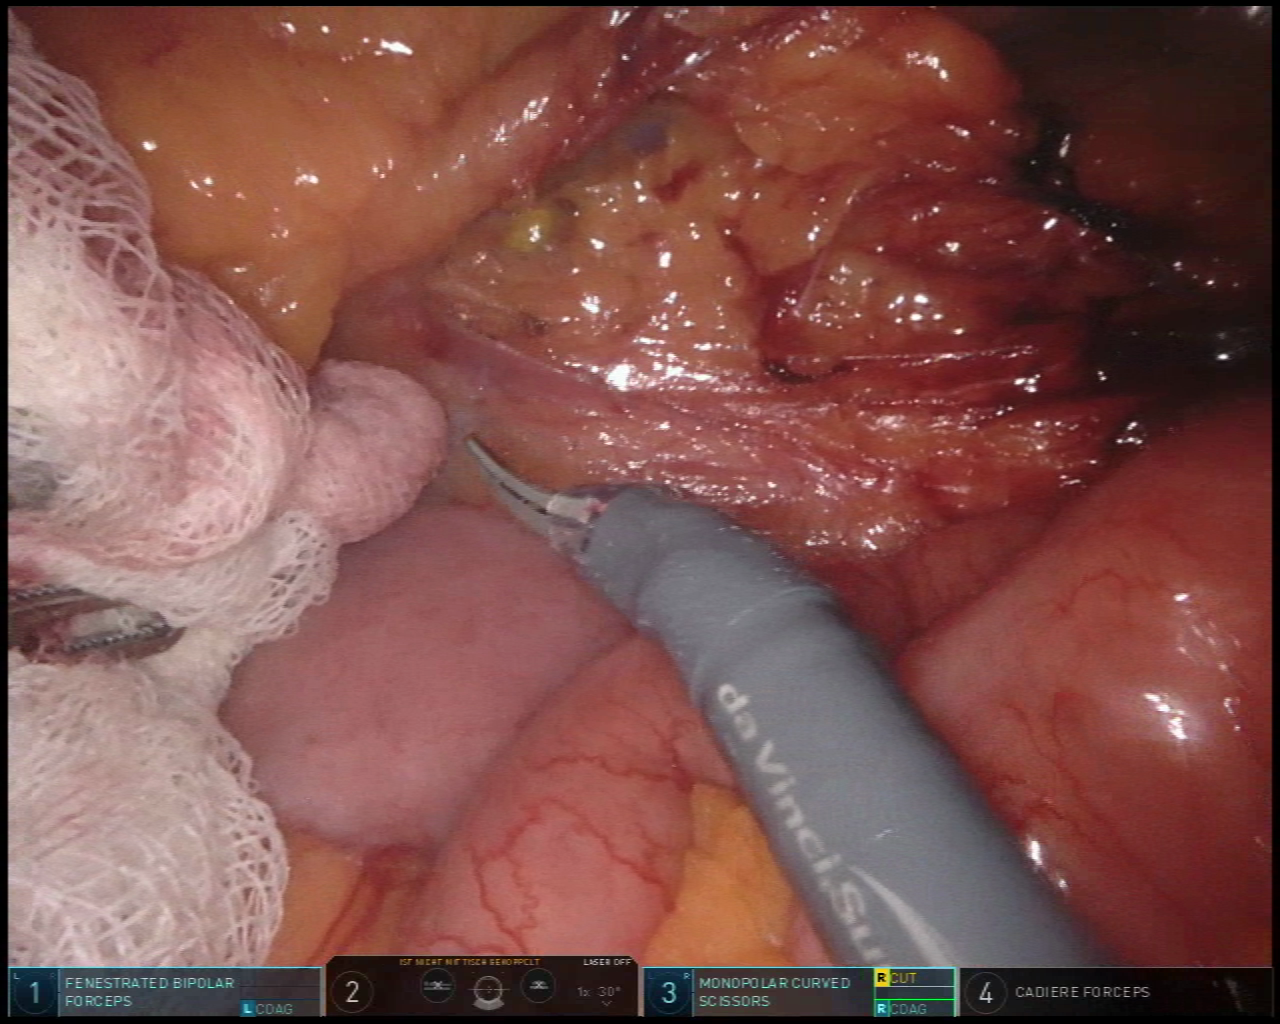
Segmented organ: intestinal_veins
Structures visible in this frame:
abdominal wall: no
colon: no
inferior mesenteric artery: no
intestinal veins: yes
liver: no
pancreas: no
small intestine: yes
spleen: no
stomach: no
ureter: no
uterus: no
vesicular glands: no